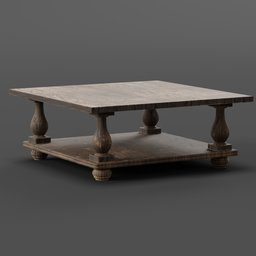
Label: furniture